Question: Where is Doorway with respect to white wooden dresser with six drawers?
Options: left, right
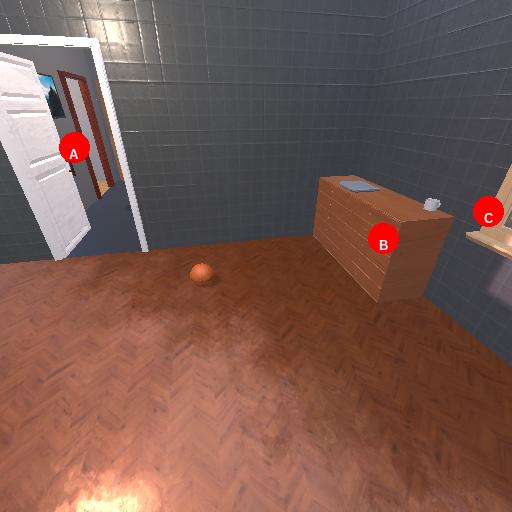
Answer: left